Question: My 'UICollectionView''s cells have a 'contentview' with a background color of white upon loading. Users can change the background color of the cell's 'contentview' to cyan by selecting the cell assuming a boolean value '(isSplitting)' is set to 'YES'.

My problem arises when I have more cells then fit on the screen and the user has selected cells and thus changed their contentview's background color to cyan.
I have instances where cells that are cyan get scrolled out of view and when scrolled back in are white. I also have instances where cells that are not cyan are scrolled into view and are cyan.
I understand that the cells are being dequeued for reuse and retaining their background colors when getting loaded into a different 'indexpath'.
I have resolved the issues of cells that are not selected becoming cyan upon scrolling into view. I have not however been able to resolve the issue of certain selected cells losing their cyan color when scrolled in and out of view.
Here is the current logic I have in 'cellForItemAtIndexPath'.
'''
if (!isSplitting) {
cell.contentView.backgroundColor = [UIColor whiteColor];
}
else{
for (NSIndexPath *collectionIndexPath in [self.myCollectionView indexPathsForSelectedItems]) {
if (indexPath == collectionIndexPath) {
cell.contentView.backgroundColor = [UIColor cyanColor];
break;
}
else{
cell.contentView.backgroundColor = [UIColor whiteColor];
}
}
}
'''
I know the that correct cells are indeed selected because another operation using the same for loop above produces the desired results. The logic seems to breakdown if I select the first couple items (turn them to cyan), scroll to the right and select the 10th item. When I scroll back to the left the first couple are still cyan but upon scrolling to the right again the 10th is back to white.
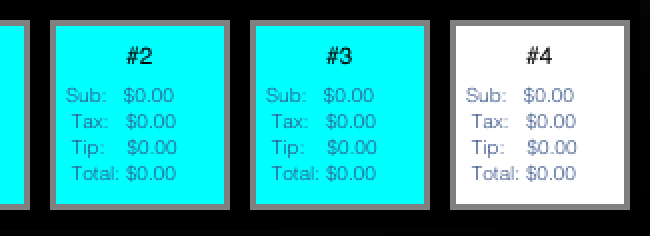
Answer: Use isEqual: to compare the indexPaths rather than ==
'''
if ([indexPath isEqual:collectionIndexPath]) {
'''